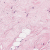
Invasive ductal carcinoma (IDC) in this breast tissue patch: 0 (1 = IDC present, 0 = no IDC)